RGB frame:
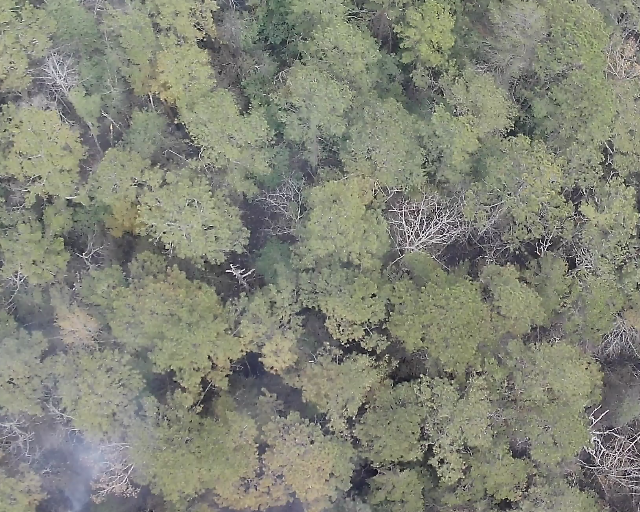
Thermal frame:
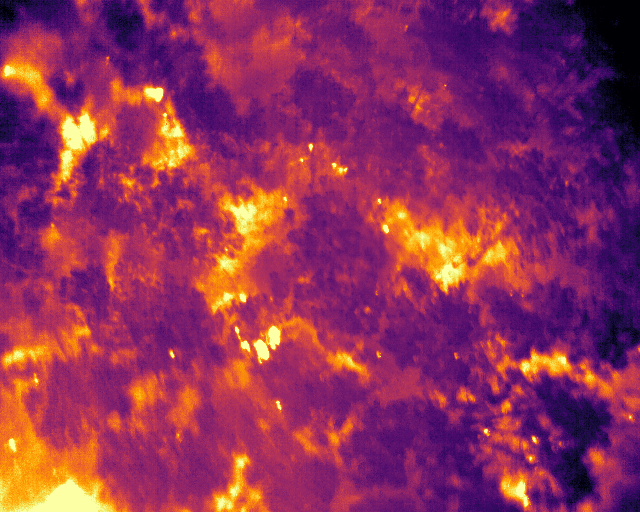
Captured: 2026-02-26 03:07:20
Pixels at or above 80 °C: 123 (fraction of frame: 0.0003754)